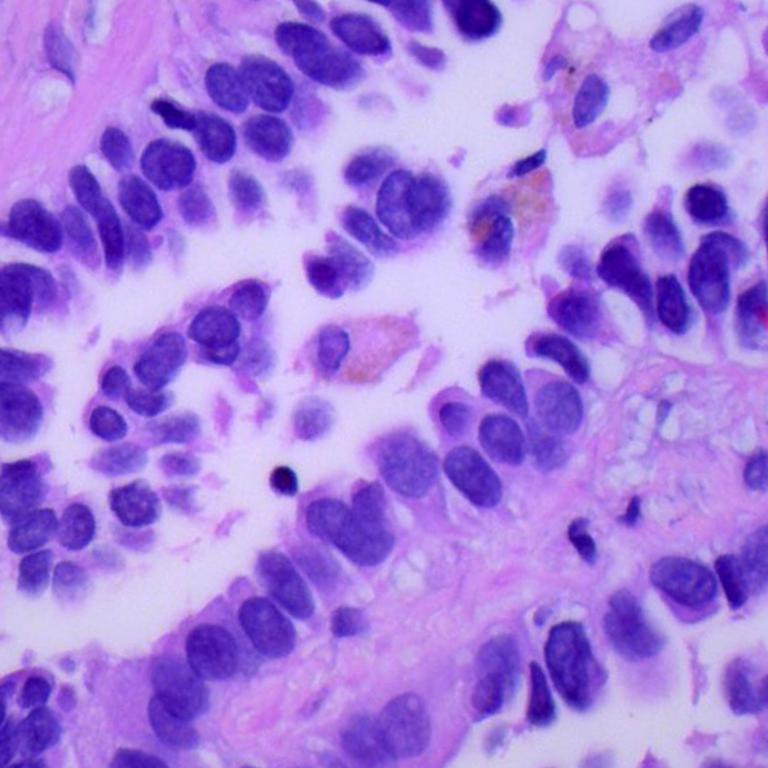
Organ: lung
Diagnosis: adenocarcinomas